Interaction volume radius: 5 \u00c5
Interaction volume height: 25 \u00c5
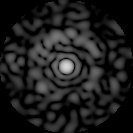
Disorder parameter: 0.825